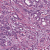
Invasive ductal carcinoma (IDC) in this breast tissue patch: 1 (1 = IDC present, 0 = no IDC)